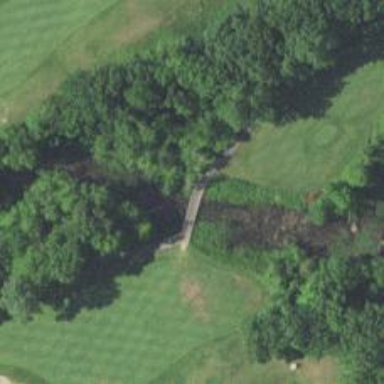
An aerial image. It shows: Path on bridge designed for golf carts.